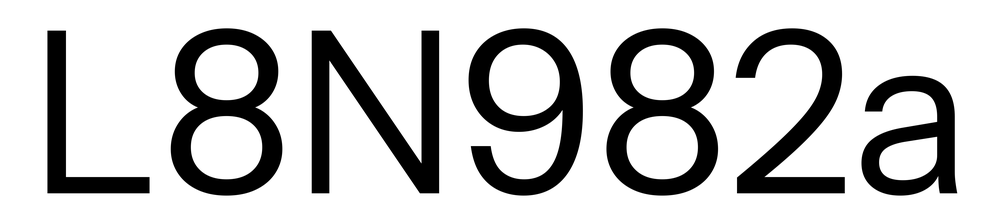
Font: InstrumentSans_Regular